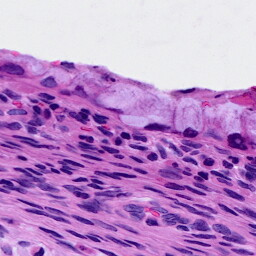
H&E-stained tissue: Cervix